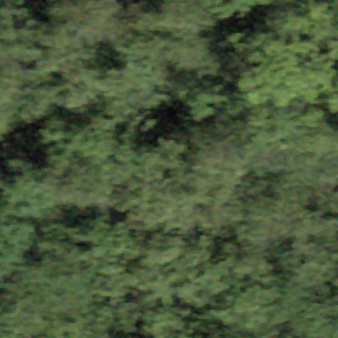
Label: other